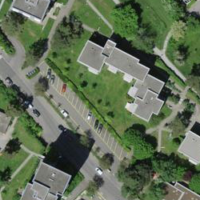
EUNIS habitat code: 55
Species observed at this site:
Pinus sylvestris
Prunus spinosa
Cornus sanguinea
Ilex aquifolium